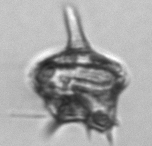
Label: Amylax